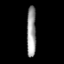
Tissue: lung
Cell type: Fibroblasts
Senescence score: 0.6725
Nuclear area (px): 464
Mean DAPI intensity: 154.317